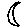
Label: moon